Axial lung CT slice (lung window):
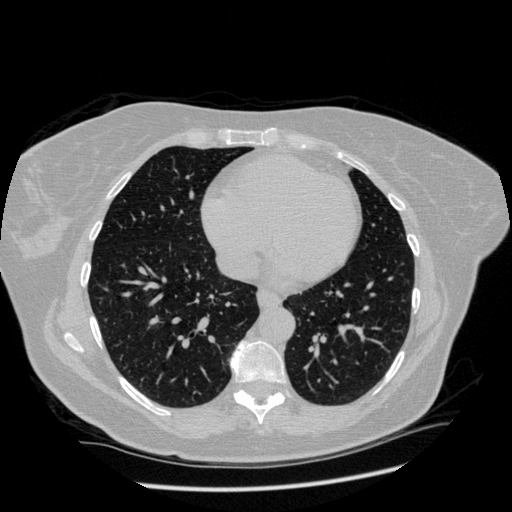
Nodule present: no